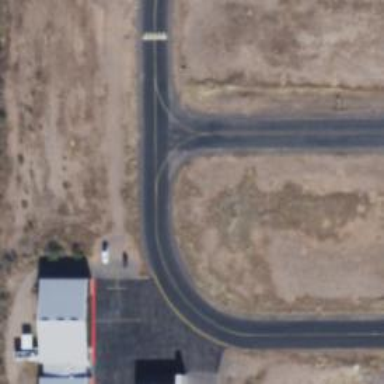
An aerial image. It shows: Asphalt taxiway in the airport.